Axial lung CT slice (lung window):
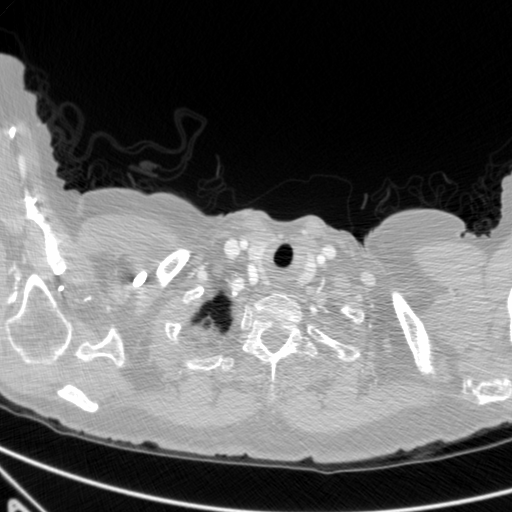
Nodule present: no